Aerial crown-view tile of a tropical tree (Barro Colorado Island, Panama), acquired 20241216:
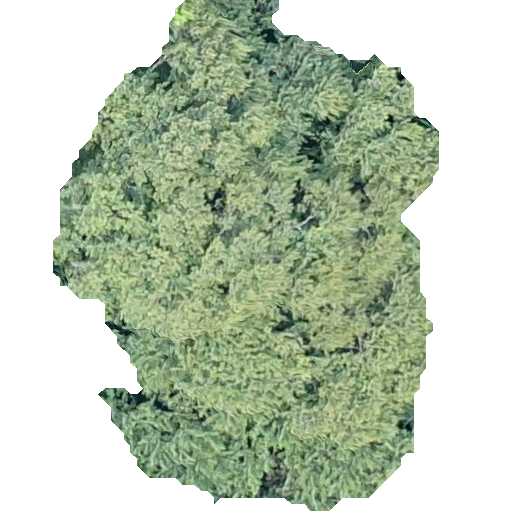
Species: Luehea seemannii
GBIF accepted scientific name: Luehea seemannii
Crown area: 209.477 m²